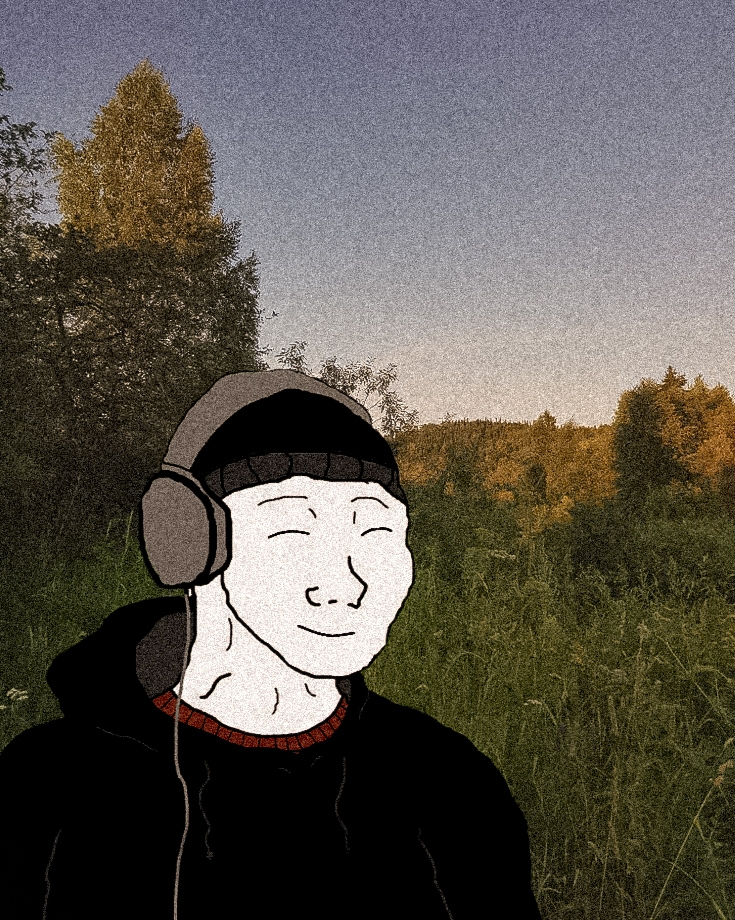
Label: 5_Wojak_with_Background